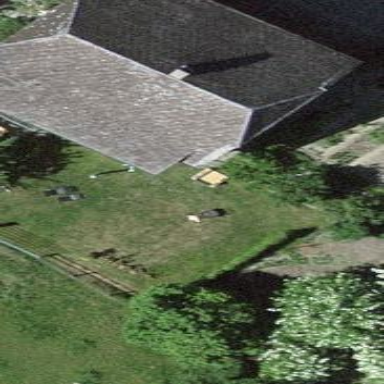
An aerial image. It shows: Shed.